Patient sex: M
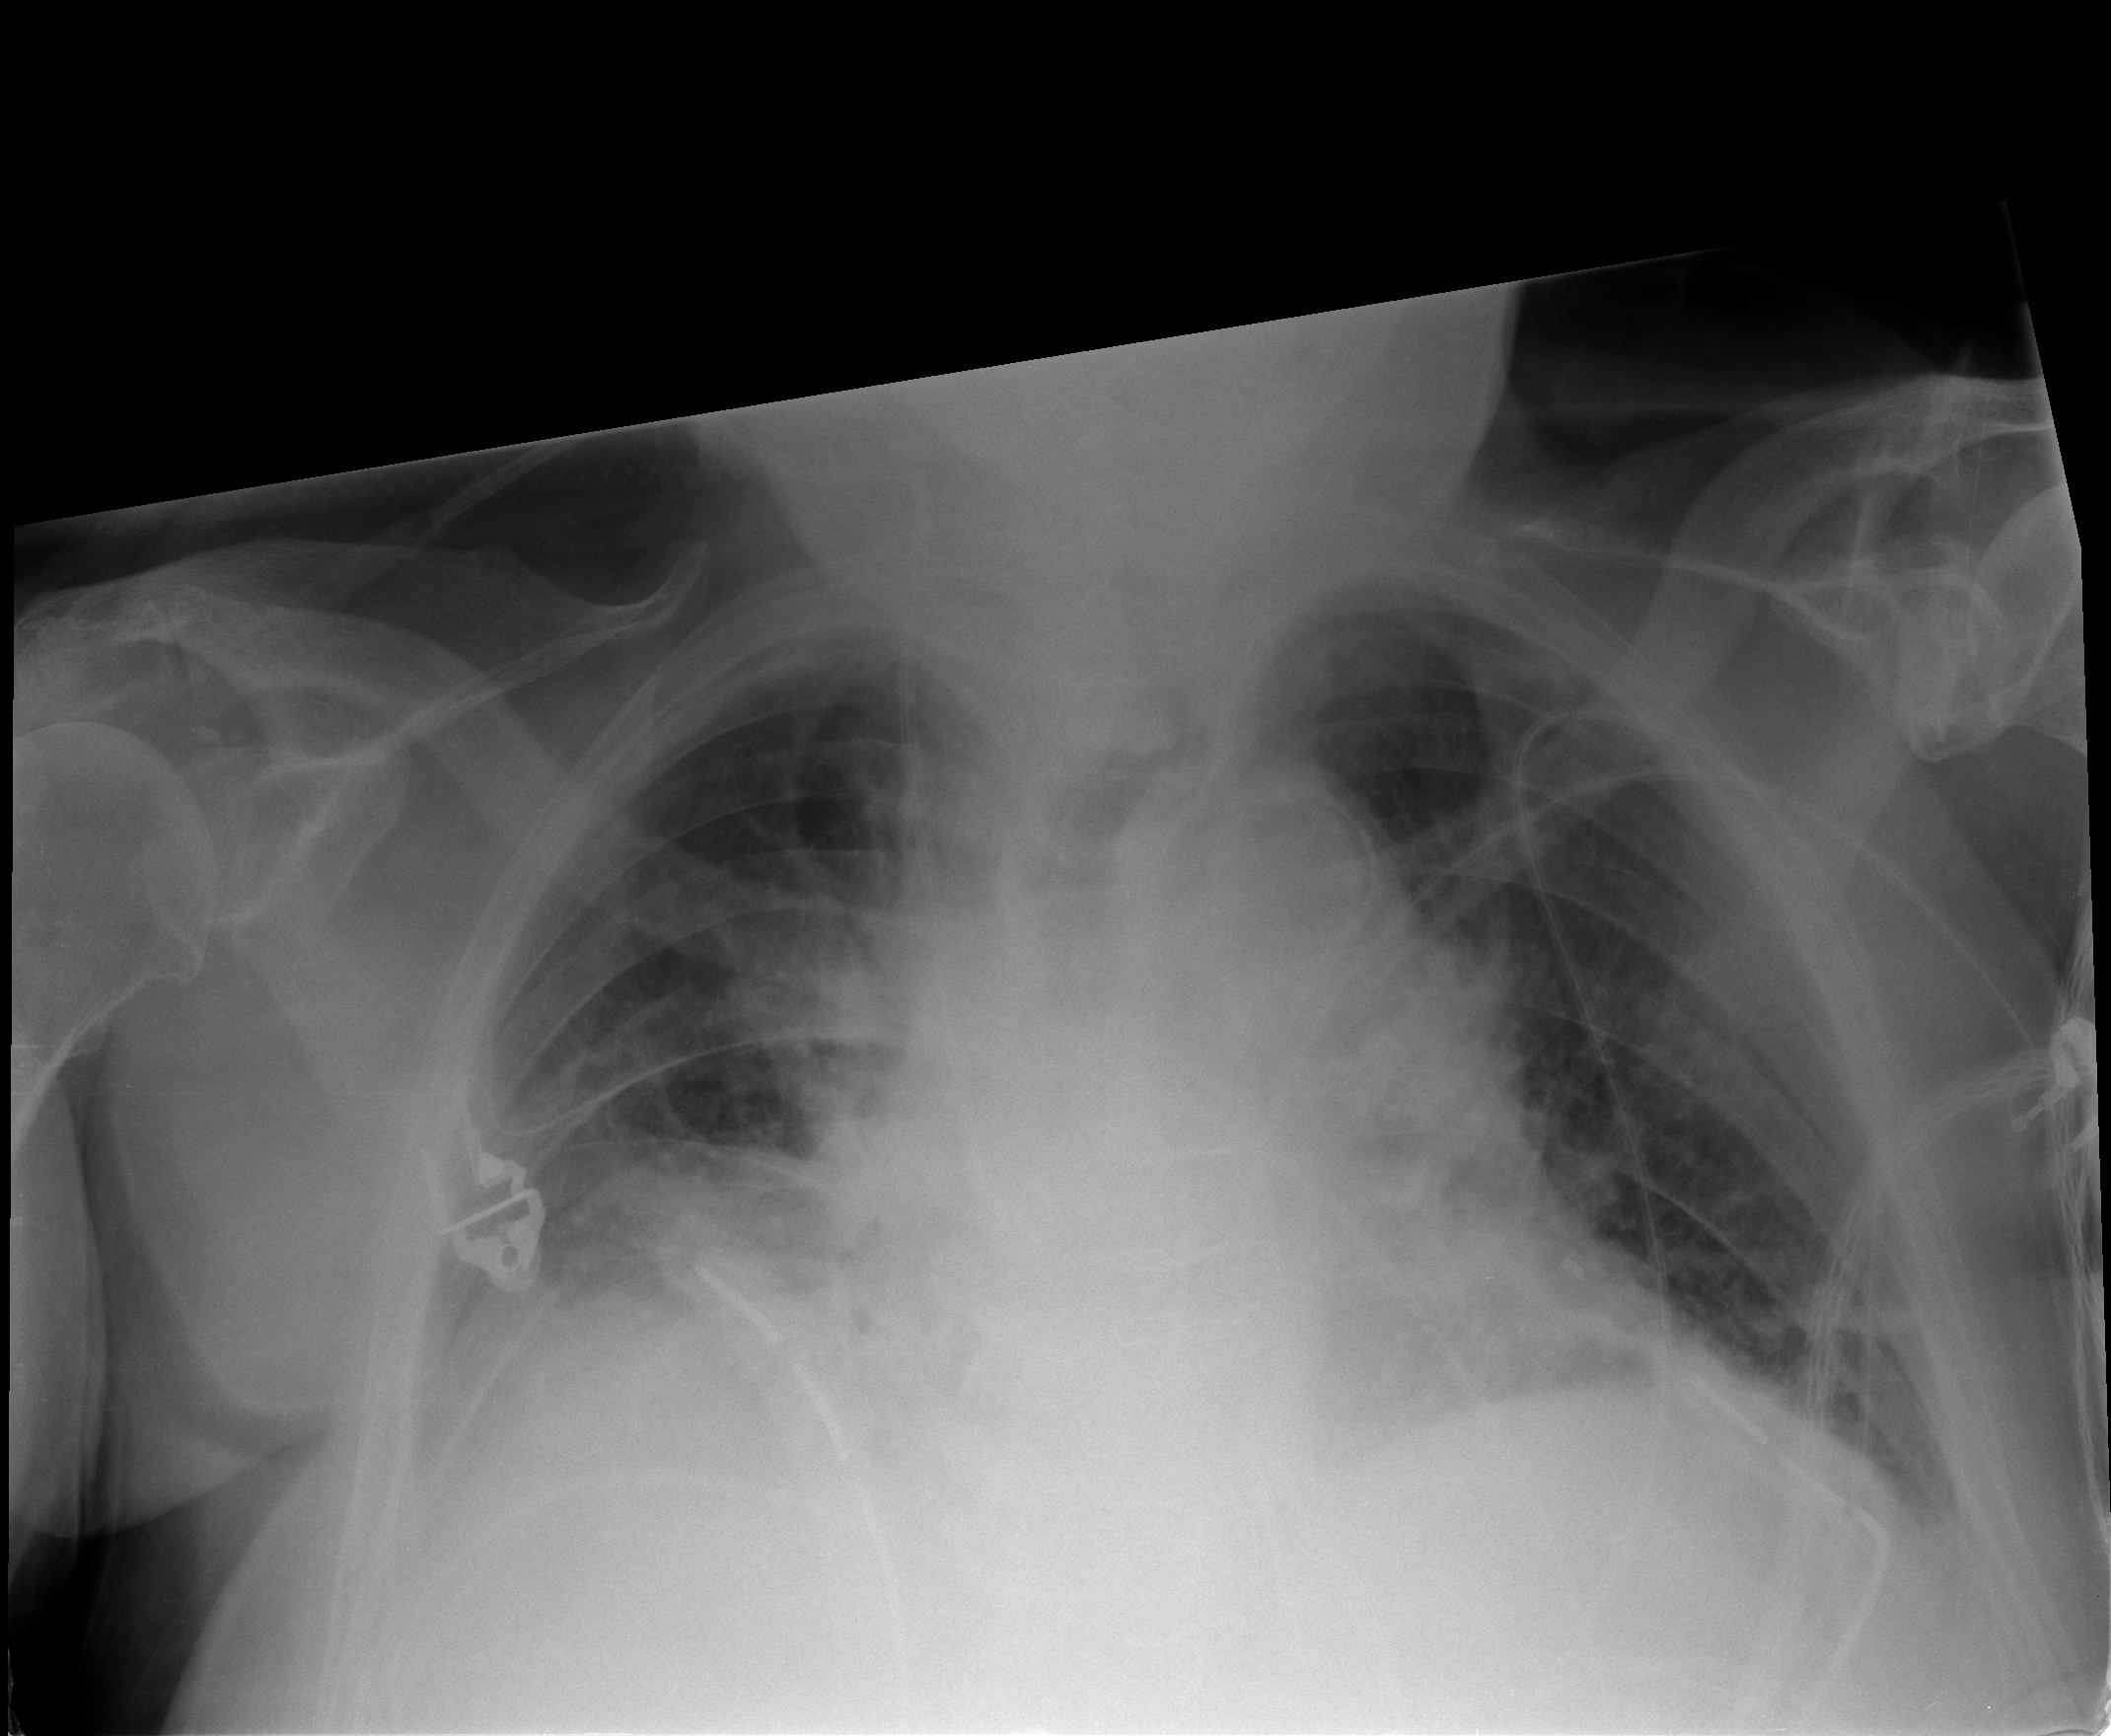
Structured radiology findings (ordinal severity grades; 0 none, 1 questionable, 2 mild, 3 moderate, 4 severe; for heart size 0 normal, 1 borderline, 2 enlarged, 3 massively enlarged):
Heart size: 2
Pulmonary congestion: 2
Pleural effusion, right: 0
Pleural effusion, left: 1
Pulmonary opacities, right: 0
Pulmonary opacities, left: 0
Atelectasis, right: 3
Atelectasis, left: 2